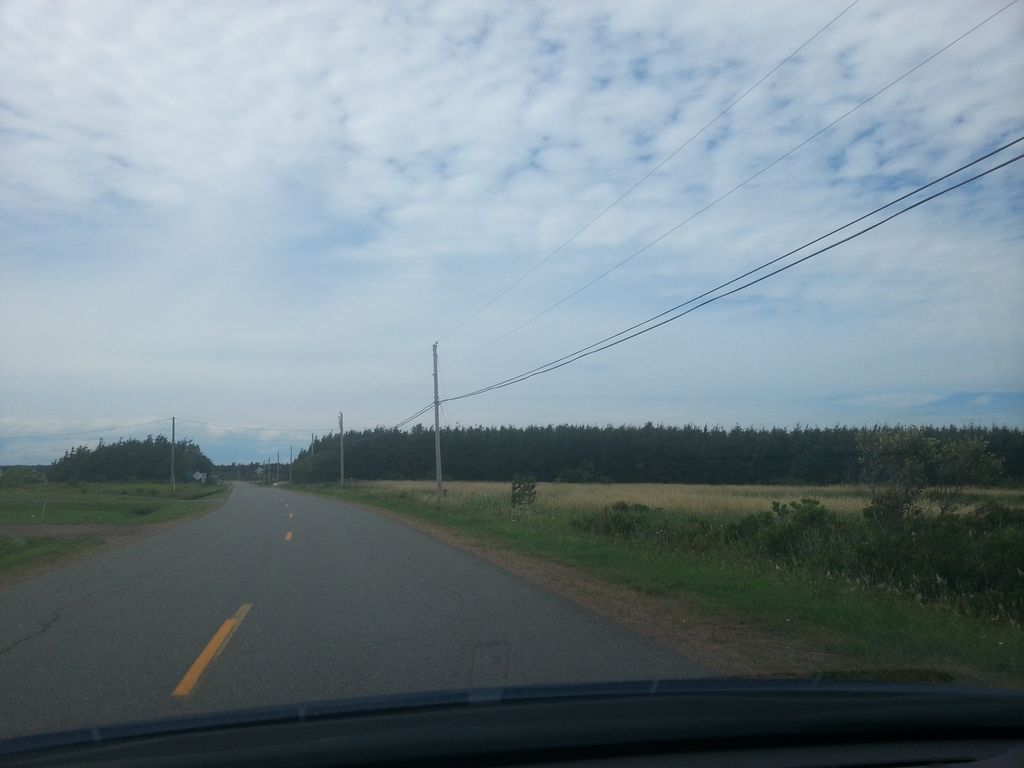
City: charlottetown